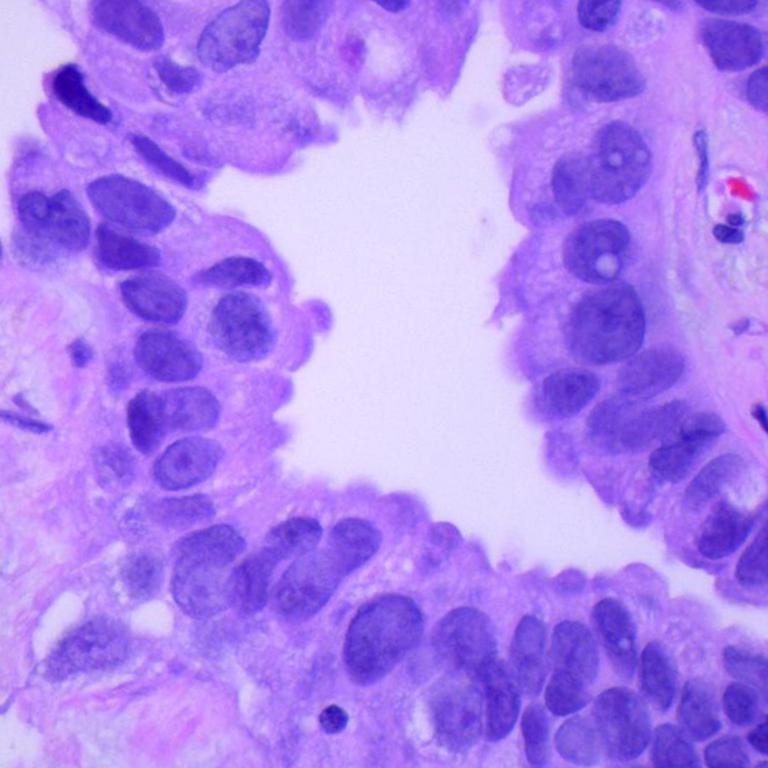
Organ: lung
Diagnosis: adenocarcinomas